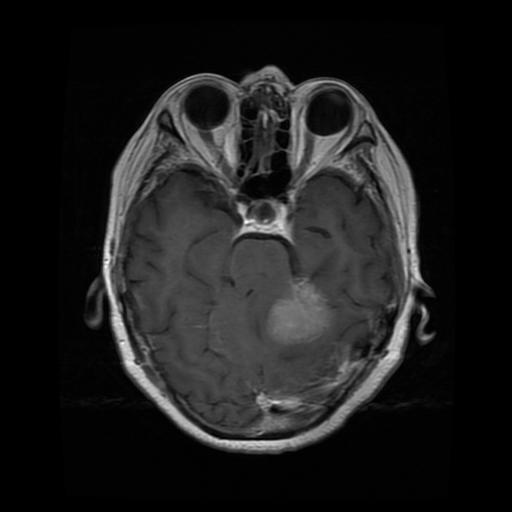
Label: meningioma